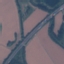
Label: Highway